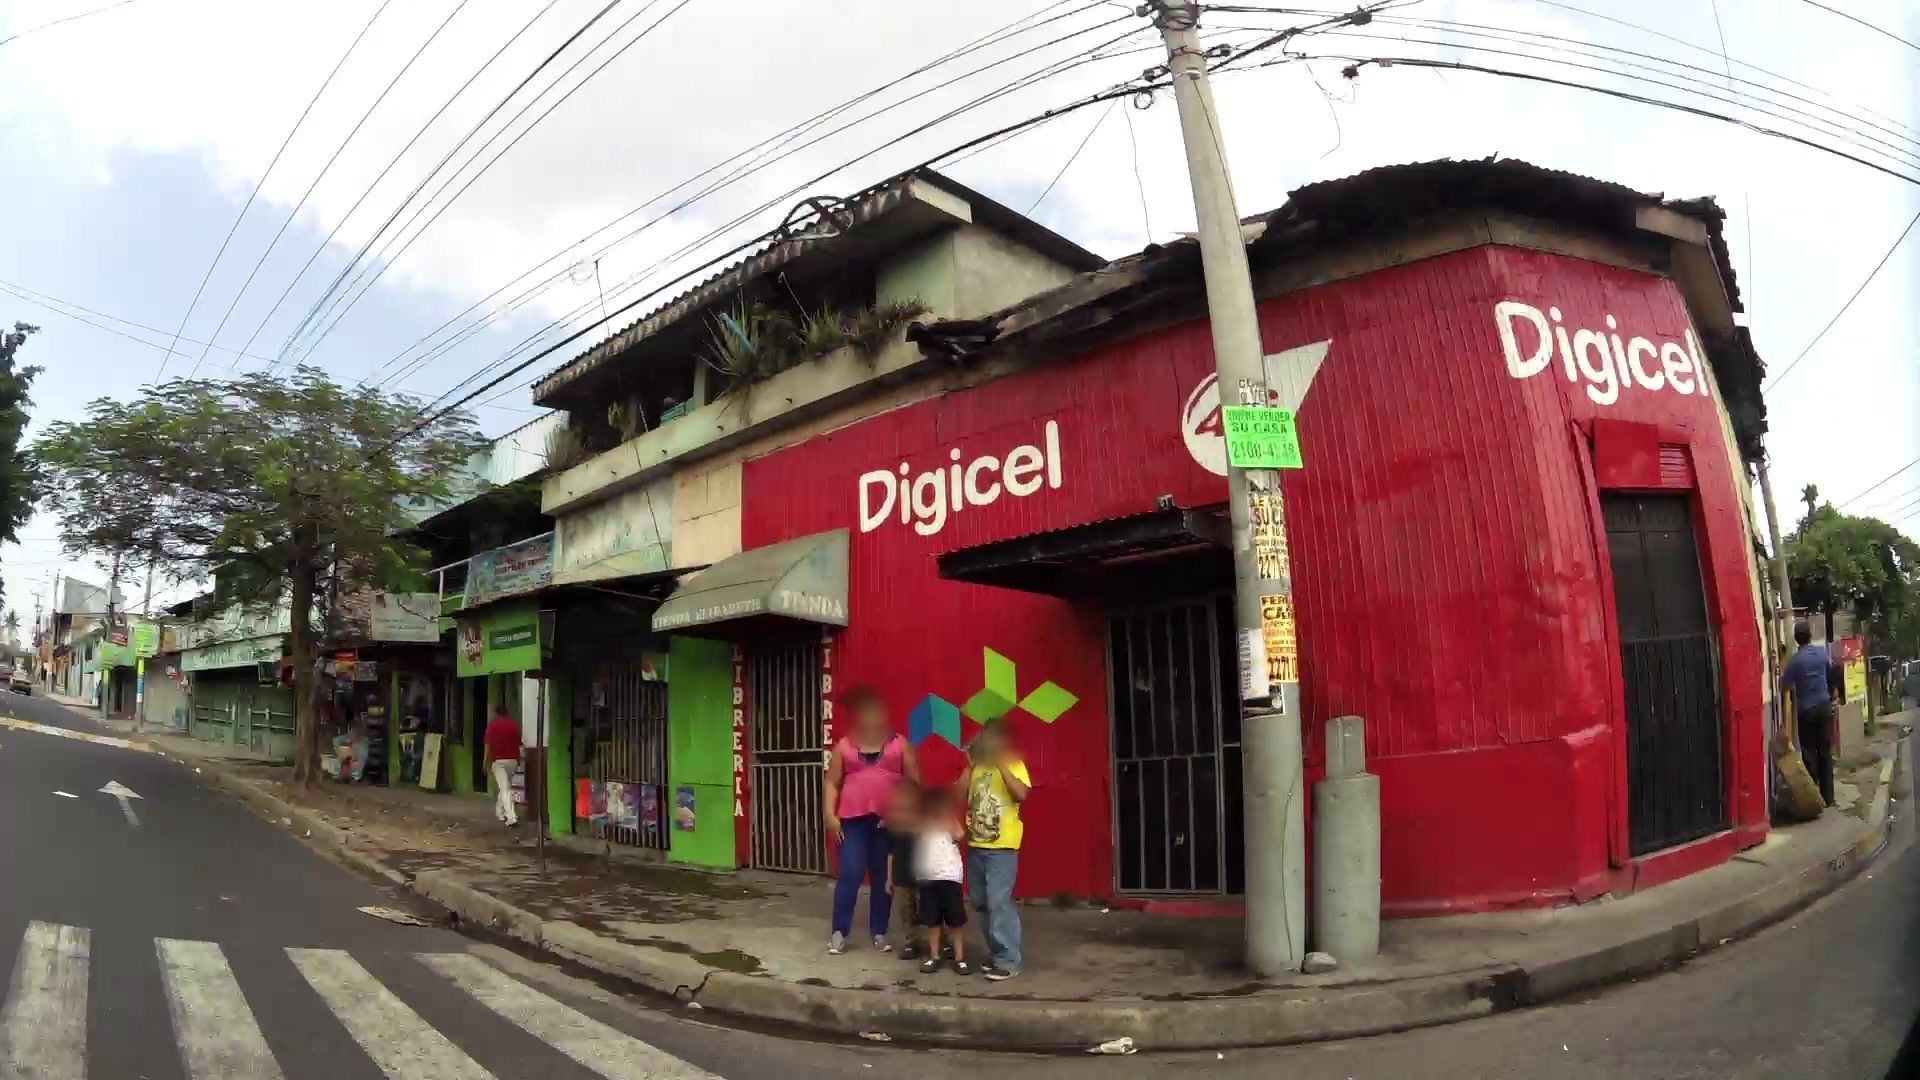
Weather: clear
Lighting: day
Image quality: good
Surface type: driving surface
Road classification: secondary
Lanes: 2.0
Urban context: urban centre
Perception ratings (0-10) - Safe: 3.38, Lively: 5.04, Beautiful: 1.48, Boring: 0.99, Depressing: 8.2, Wealthy: 2.22